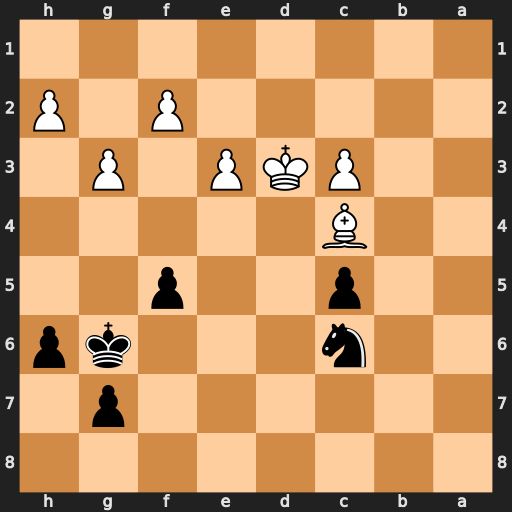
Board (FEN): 8/6p1/2n3kp/2p2p2/2B5/2PKP1P1/5P1P/8
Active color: b
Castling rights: -
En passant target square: -
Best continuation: Ne5+ Kc2 Nxc4